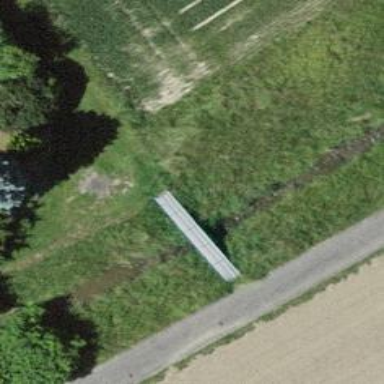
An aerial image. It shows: Path on bridge.